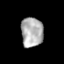
Tissue: prostate
Cell type: T cells
Senescence score: 0.2596
Nuclear area (px): 639
Mean DAPI intensity: 175.1